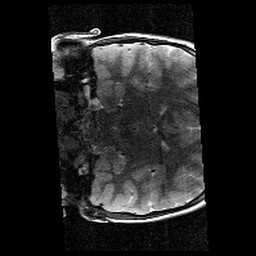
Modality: T2w
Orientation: coronal
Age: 9
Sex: female
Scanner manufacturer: siemens
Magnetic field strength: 3 T
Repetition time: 9.23 s
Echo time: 0.067 s